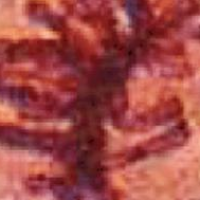
Label: metaphase